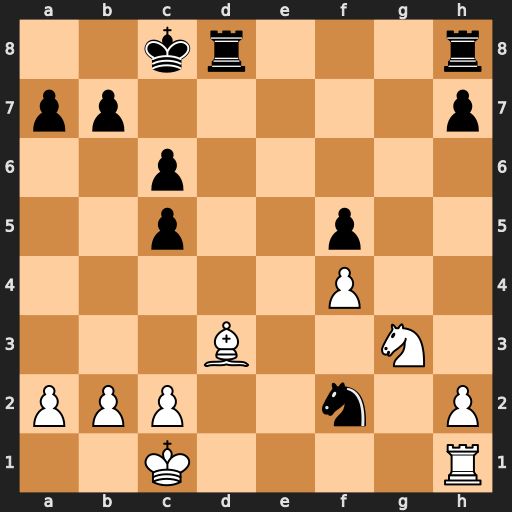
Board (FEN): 2kr3r/pp5p/2p5/2p2p2/5P2/3B2N1/PPP2n1P/2K4R
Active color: w
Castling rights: -
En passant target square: -
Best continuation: Bxf5+ Kc7 Rf1 Rhe8 b3